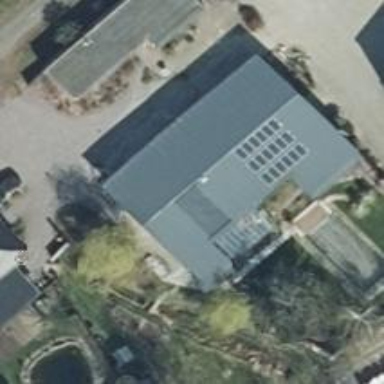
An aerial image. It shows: Building with gabled roof.